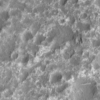
Label: not_dusty